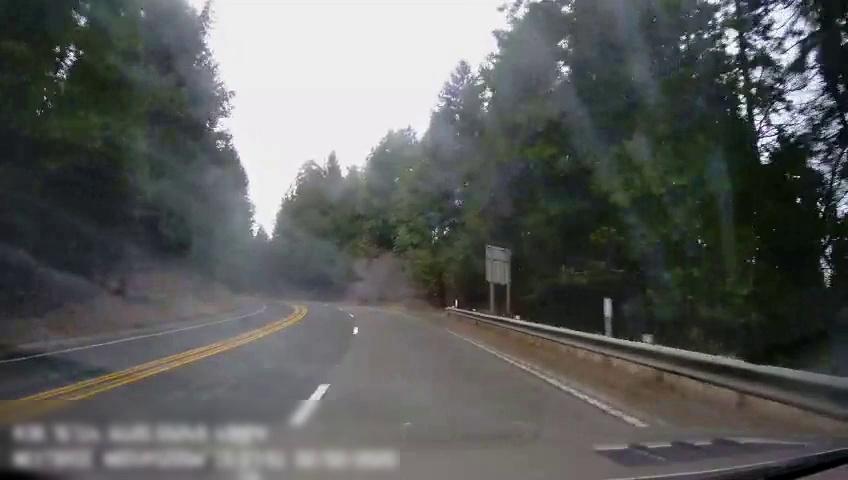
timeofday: Day
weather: Cloudy
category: Drivable Space
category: Lanes | Opposite Lane
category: Lanes | Opposite Lane
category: Lanes | Alternate Lane
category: Lanes | Current Lane
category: Lanes | Current Lane